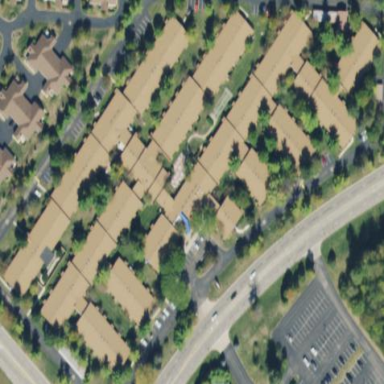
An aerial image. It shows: Building.